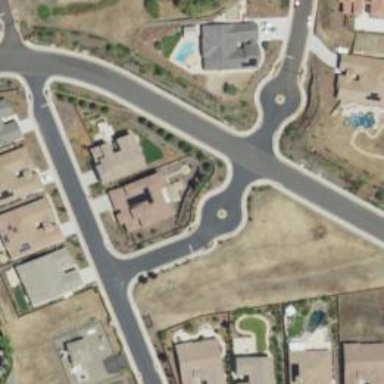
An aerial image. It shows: Turning loop on the road.